Question: I wanted to make my widget fill the parent window, even when the window resizes, so I read this: <URL>
But this solution created a new problem: my widget automatically re-sizes to the size of the window, but there's padding on the sides of the window. I want the widget to fill the parent, and it's not doing that. Look:
---

---
Here you can see that the tab widget doesn't entirely fill the parent. I've done some research and have seen that , you can configure the layout to get rid of this padding. Problem is, I'm building my GUI in , so I can't just go 'layout->setMargin(0);'
My question is, how to I get rid of this padding on the sides of my window
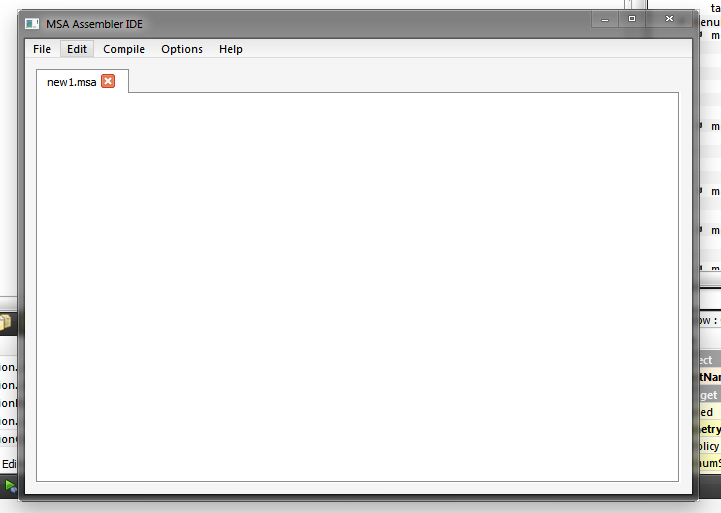
Answer: In the bottom of central widget properties there is a section of Layout (it is red), where you can set layout margins. Also, you still can do it programmatically:
'''
QMainWindow::centralWidget()->layout()->setContentsMargins(0, 0, 0, 0);
'''